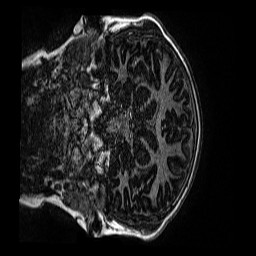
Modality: MP2RAGE
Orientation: coronal
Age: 11
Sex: male
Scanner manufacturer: siemens
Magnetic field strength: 3 T
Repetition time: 4 s
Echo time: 0.00299 s